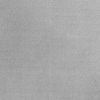
Atmospheric dust classification: dusty